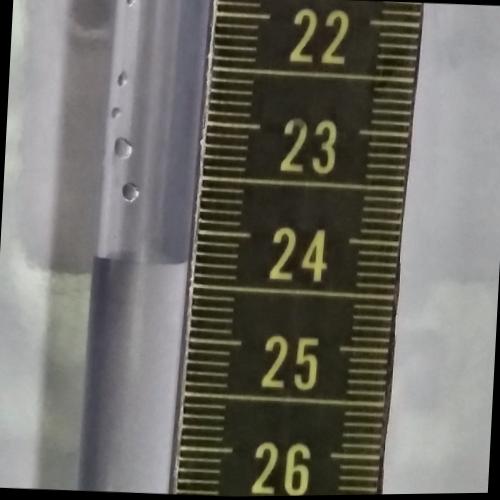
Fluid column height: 24.3 cm